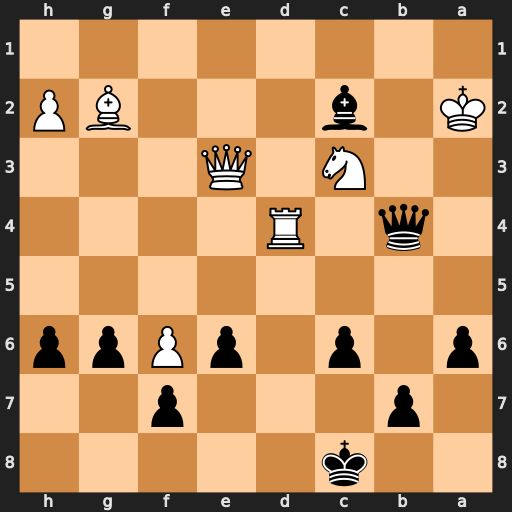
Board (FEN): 2k5/1p3p2/p1p1pPpp/8/1q1R4/2N1Q3/K1b3BP/8
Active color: b
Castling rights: -
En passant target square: -
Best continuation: Qb3+ Ka1 Qa3+ Na2 Qxe3